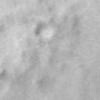
Label: no_change